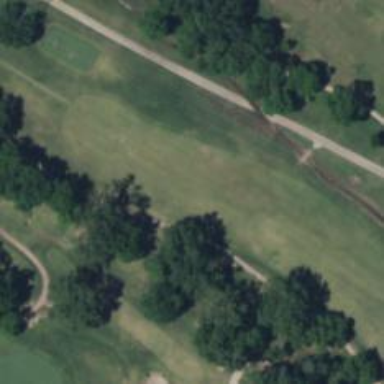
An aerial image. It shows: Footway that resembles golf path.